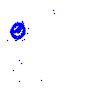
Particle: electron